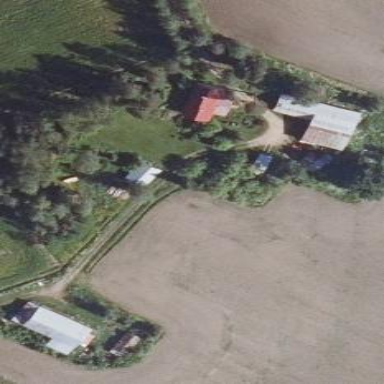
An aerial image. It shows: Farmyard area.